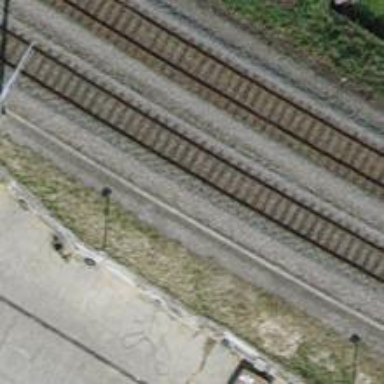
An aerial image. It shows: One railway track on embankment with electrified contact line.